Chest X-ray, AP view. Patient: 51 years old, sex F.
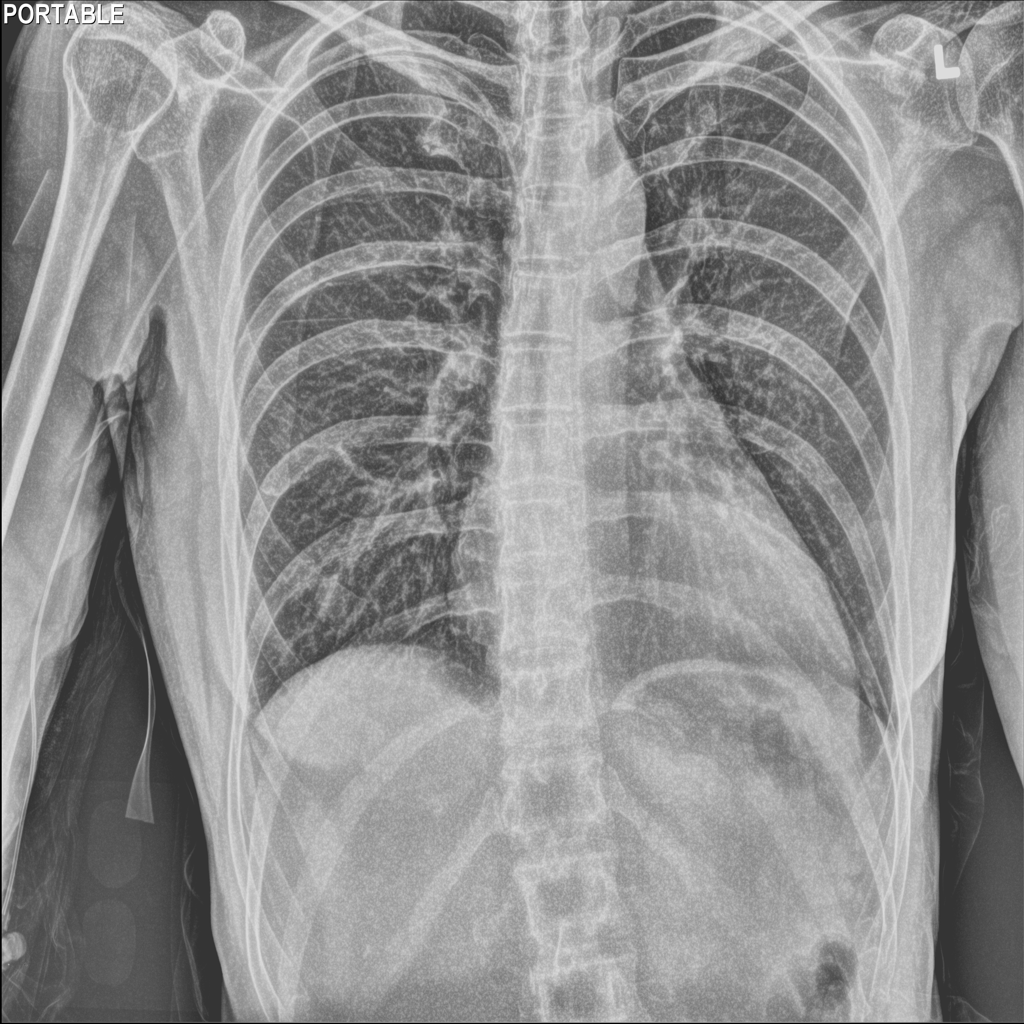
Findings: No Finding